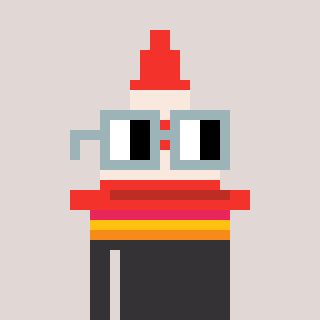
a pixel art character with square dark gray glasses, a cone-shaped head and a grayscale-colored body on a warm background